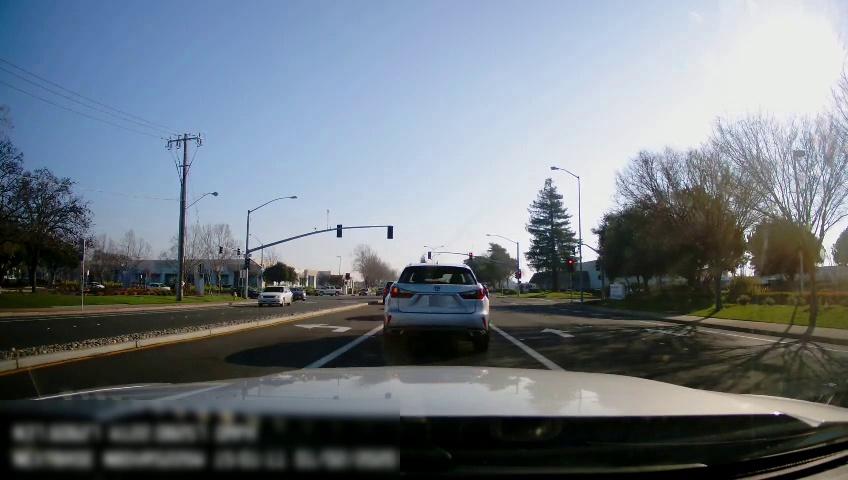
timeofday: Day
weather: Sunny
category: Drivable Space
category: Drivable Space
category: Vehicles | SUV
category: Vehicles | SUV
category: Vehicles | Car
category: Vehicles | Car
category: Vehicles | Car
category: Vehicles | SUV
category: Vehicles | Truck
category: Lanes | Current Lane
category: Lanes | Alternate Lane
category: Lanes | Current Lane
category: Lanes | Alternate Lane